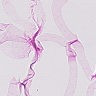
Metastatic tissue present: no